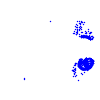
Particle: electron